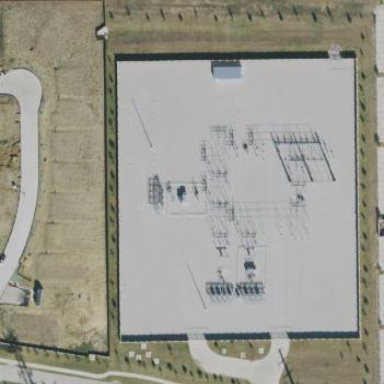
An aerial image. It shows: Substation with power facilities.